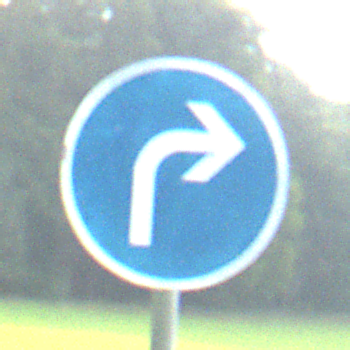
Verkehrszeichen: VorgeschriebeneFahrtrichtungRechts
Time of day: SunriseSunset
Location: Outdoor (Nature)
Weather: PartlyCloudy
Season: NotSpecified
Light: Natural